Question: I have TBL_STD_FIELD_VALUE table, in that FLD_USER_IDS column is present.
It's datatype is varchar(255). I am storing email ids separated by ',' in that column.
Below is FLD_USER_IDS column values.

I want to retrieve rows, in which FLD_USER_IDS column contains entry.
Below is my sql query
'''
select fieldValues.FLD_USER_IDS from TBL_STD_FIELD_VALUE as fieldValues where 'akshay_goel2013@isb.gappspilot.info' IN (fieldValues.FLD_USER_IDS)
'''
But it is not giving any result. is something wrong in it.?
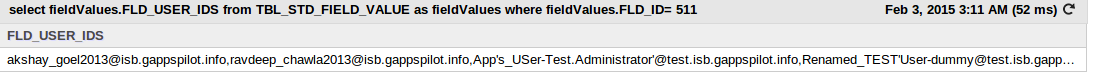
Answer: You have to use 'FIND_IN_SET' for more information see the <URL>
This query should give you the correct result:
'''
select fieldValues.FLD_USER_IDS from TBL_STD_FIELD_VALUE as fieldValues where FIND_IN_SET ('akshay_goel2013@isb.gappspilot.info',fieldValues.FLD_USER_IDS)
'''